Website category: sports
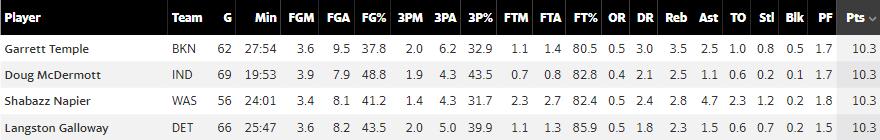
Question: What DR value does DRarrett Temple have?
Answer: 3.0

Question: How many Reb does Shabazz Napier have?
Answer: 2.8

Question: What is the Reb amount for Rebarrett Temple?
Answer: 3.5

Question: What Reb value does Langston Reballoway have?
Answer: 2.3

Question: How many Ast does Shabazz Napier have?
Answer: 4.7

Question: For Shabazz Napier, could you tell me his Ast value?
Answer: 4.7

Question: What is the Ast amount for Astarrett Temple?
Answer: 2.5

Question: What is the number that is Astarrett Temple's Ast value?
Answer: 2.5

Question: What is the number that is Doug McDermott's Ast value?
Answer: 1.1

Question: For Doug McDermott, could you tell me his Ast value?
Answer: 1.1

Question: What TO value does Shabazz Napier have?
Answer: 2.3

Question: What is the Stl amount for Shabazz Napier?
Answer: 1.2

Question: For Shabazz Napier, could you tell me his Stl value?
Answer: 1.2

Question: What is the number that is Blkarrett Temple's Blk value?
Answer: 0.5

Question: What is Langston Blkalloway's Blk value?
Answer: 0.2

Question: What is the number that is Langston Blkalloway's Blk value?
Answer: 0.2

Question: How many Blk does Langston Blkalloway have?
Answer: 0.2